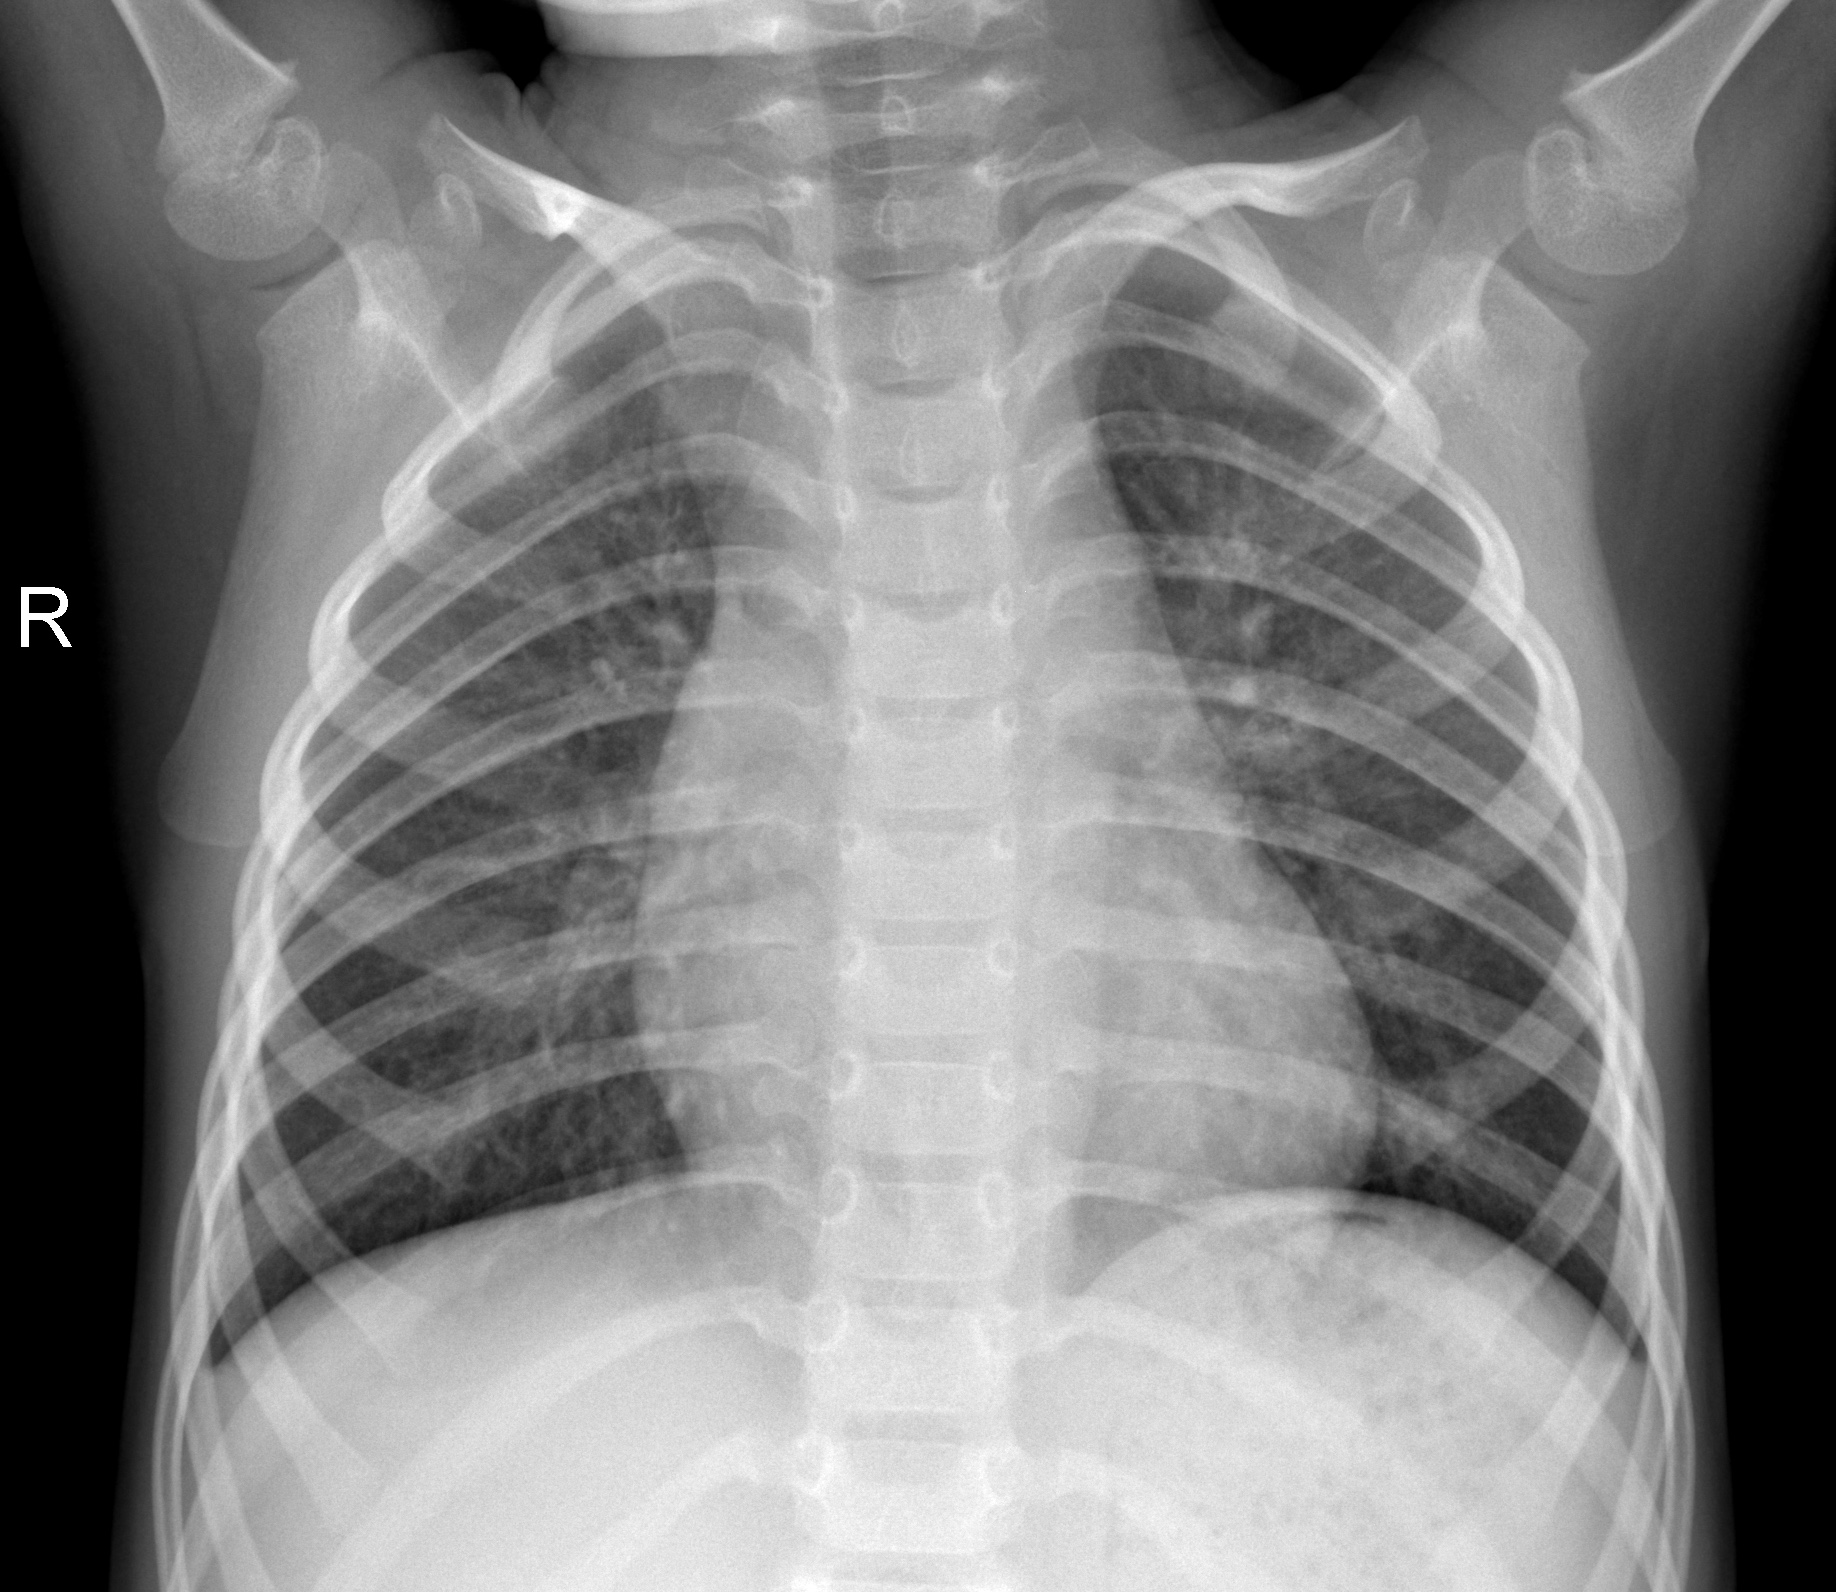
Diagnosis: NORMAL